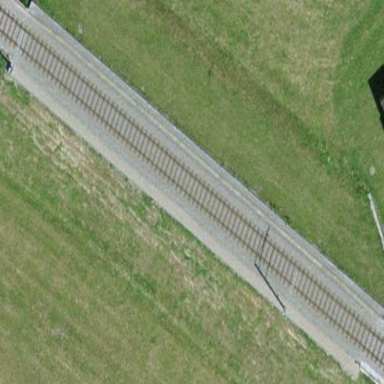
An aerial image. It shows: Railway area.